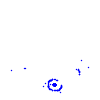
Particle: proton